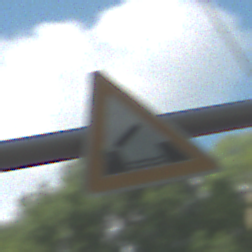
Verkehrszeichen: BeweglicheBruecke
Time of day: MorningAfternoon
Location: Outdoor (Urban)
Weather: PartlyCloudy
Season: NotSpecified
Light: Natural